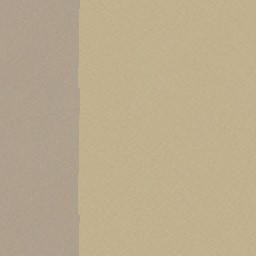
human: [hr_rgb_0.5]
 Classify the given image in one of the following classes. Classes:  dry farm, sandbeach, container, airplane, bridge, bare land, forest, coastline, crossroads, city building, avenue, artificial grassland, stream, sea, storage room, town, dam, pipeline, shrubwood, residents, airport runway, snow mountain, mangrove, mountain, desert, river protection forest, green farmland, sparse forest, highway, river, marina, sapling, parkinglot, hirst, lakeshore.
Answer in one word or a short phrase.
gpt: desert